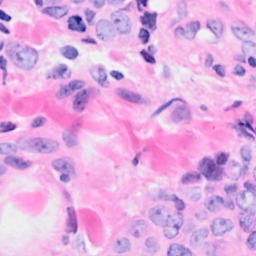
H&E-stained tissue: Breast